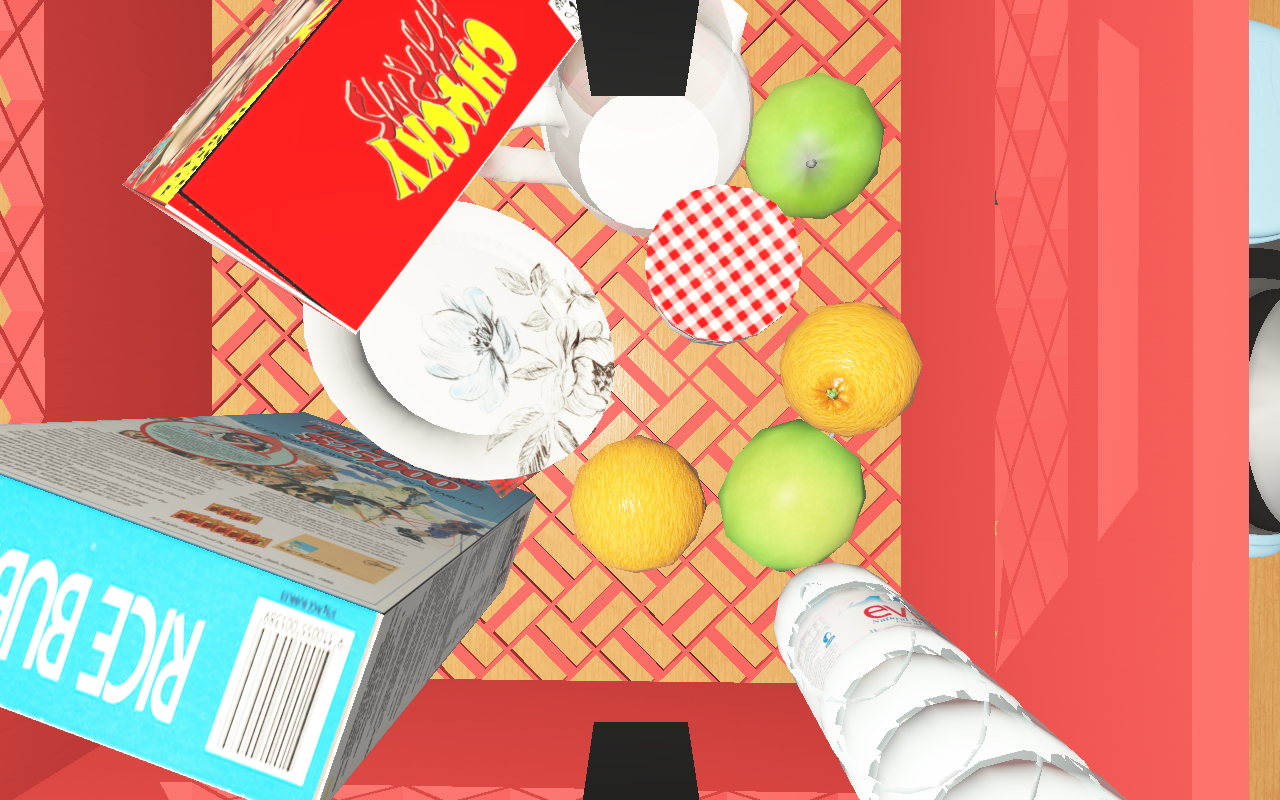
Objects in the scene:
carafe
water bottle
apple
apple
orange
orange
plate
glass
cereal box
biscuit box